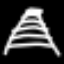
Label: The Eiffel Tower